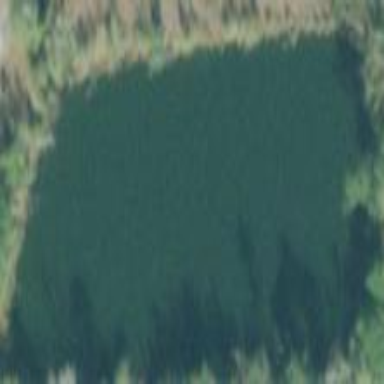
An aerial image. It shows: Pond with natural water.